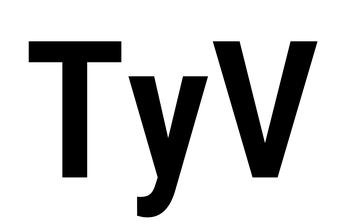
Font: Roboto_Condensed_SemiBold